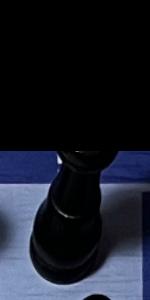
Label: King_Black